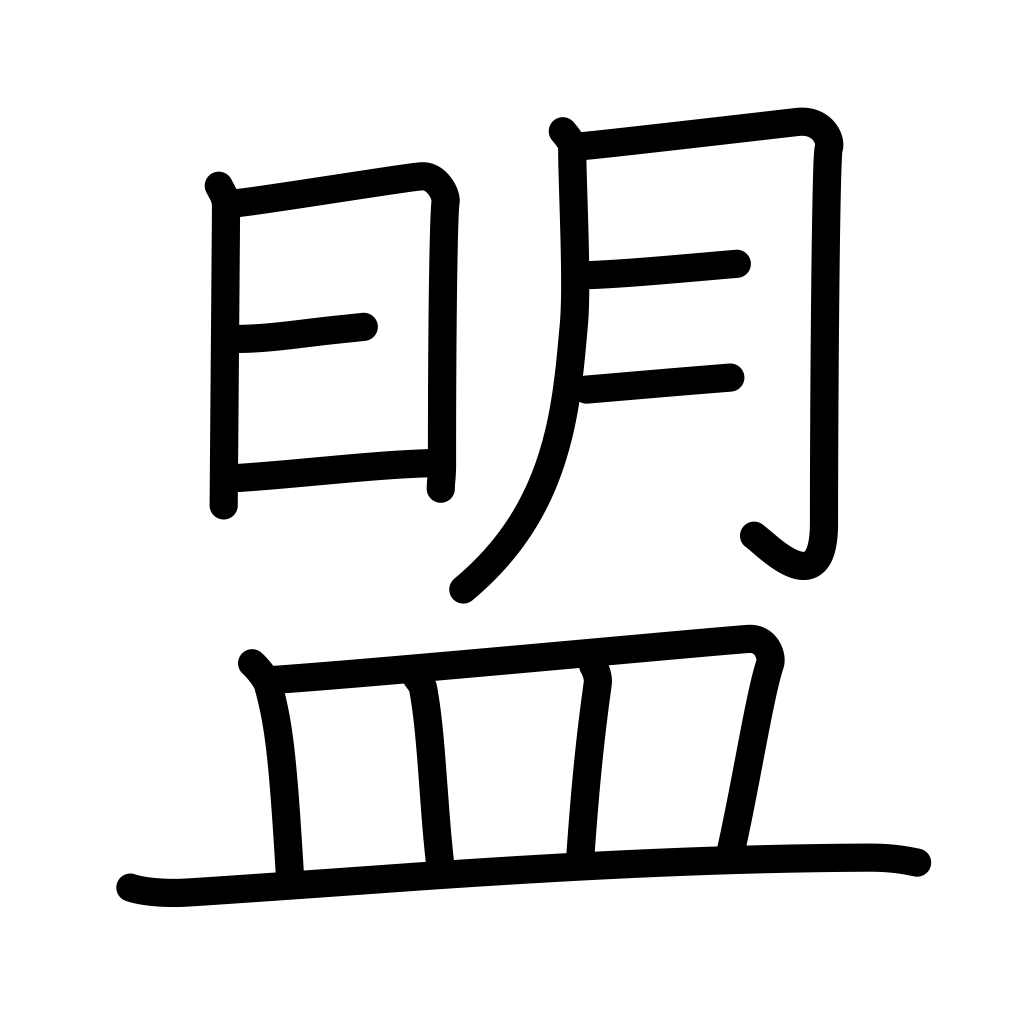
Meaning: alliance, oath